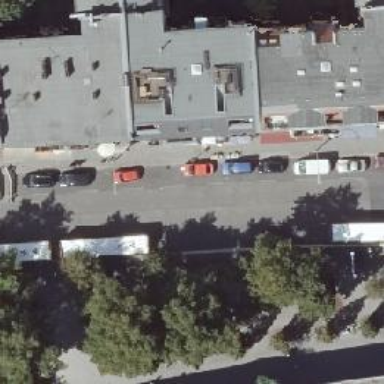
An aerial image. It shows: Residential road with asphalt surface and separate sidewalks. There is parallel on-street parking on the left lane.